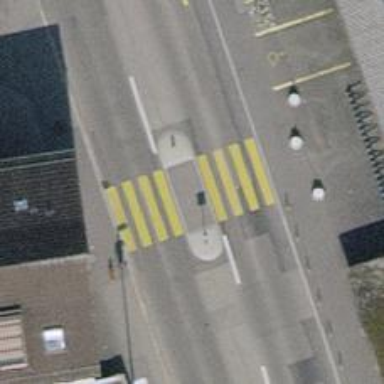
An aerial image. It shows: Marked crossing with zebra sign and island in the middle.